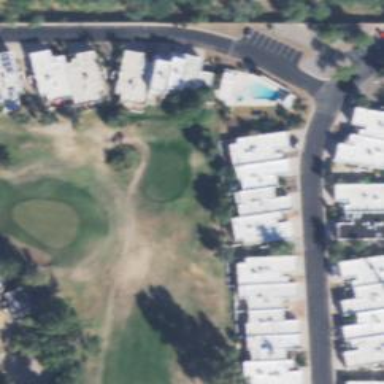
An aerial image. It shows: Path used for both walking and golf.